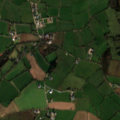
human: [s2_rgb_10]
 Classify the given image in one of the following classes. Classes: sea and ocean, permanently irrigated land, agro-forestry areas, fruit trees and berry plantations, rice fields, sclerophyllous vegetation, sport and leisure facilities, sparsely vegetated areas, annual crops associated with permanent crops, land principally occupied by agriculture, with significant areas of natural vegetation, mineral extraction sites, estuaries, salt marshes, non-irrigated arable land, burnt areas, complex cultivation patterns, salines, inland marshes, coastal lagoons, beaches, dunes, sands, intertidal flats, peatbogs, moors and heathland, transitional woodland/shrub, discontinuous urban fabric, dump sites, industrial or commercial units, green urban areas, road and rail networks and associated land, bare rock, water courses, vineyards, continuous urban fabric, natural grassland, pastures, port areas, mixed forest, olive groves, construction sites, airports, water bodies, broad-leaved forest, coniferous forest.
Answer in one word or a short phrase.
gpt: pastures